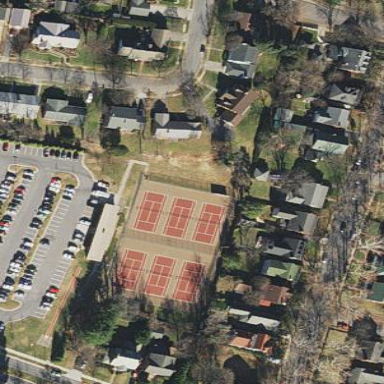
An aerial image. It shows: Tennis court on the leisure land pitch.